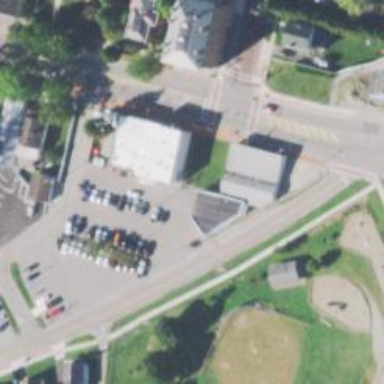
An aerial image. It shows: Veterinary facility.